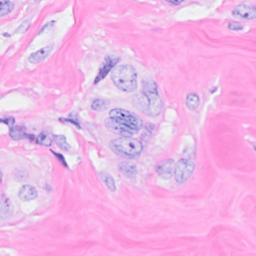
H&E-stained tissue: Breast